Question: I'm using this code to show a toastnotifcation in my application:
'''
var toastXml = ToastNotificationManager.GetTemplateContent(ToastTemplateType.ToastImageAndText02);
var image = toastXml.GetElementsByTagName("image")[0];
var title = toastXml.GetElementsByTagName("text")[0];
var text = toastXml.GetElementsByTagName("text")[1];
image.Attributes[1].AppendChild(toastXml.CreateTextNode("ms-appx:///Assets/Images/logovboardnotif.png"));
title.AppendChild(toastXml.CreateTextNode("Board"));
text.AppendChild(toastXml.CreateTextNode(message));
var toastnotifier = ToastNotificationManager.CreateToastNotifier();
var toastnotification = new ToastNotification(toastXml);
toastnotifier.Show(toastnotification);
'''
My problem is when the toast is shown, there's a small logo (azure color):

How can I hide this logo?
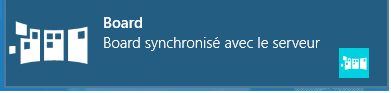
Answer: According to <URL> 'There are no means to override this; the branding attribute in the XML is ignored for toasts.'
---
You have to set 'branding' attributte to 'none', default is 'logo'. See <URL> try the below given code.
'''
var xml = @"<toast>
<visual>
<binding template=""ToastImageAndText02"" branding=""none"">
<image id=""1"" src=""{0}""/>
<text id=""1"">{1}</text>
<text id=""2"">{2}</text>
</binding>
</visual>
</toast>";
xml = string.Format(xml, "ms-appx:///Assets/Images/logovboardnotif.png", "Board", message);
var xmlDoc = new XmlDocument();
xmlDoc.LoadXml(xml);
var toastnotification = new ToastNotification(xmlDoc);
ToastNotificationManager.CreateToastNotifier().Show(toastnotification);
'''